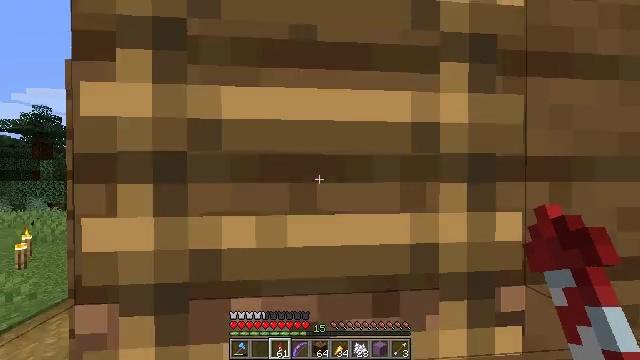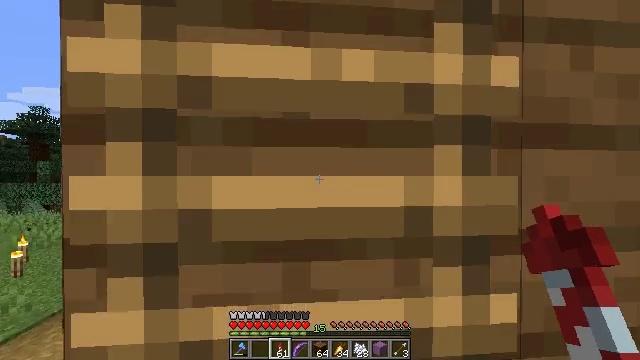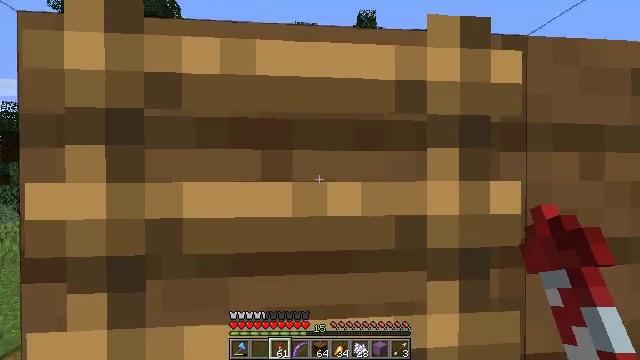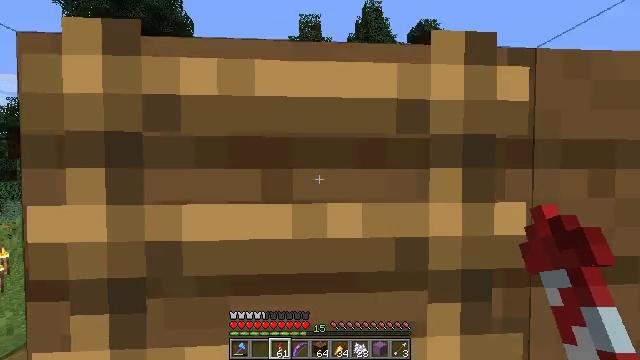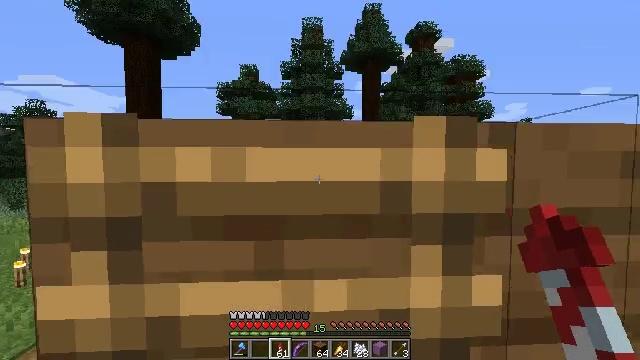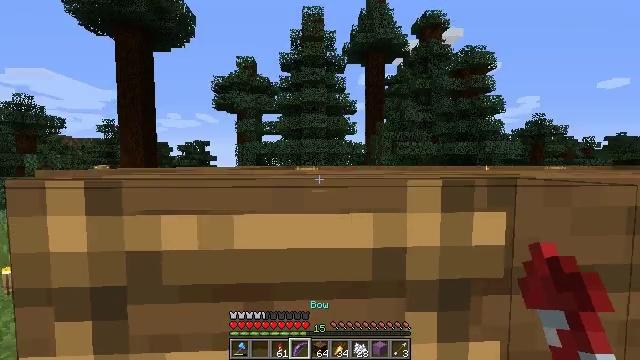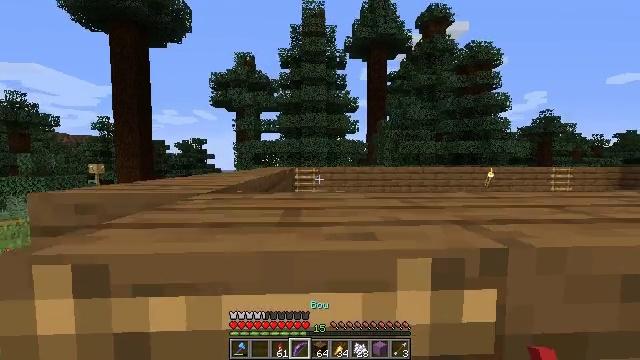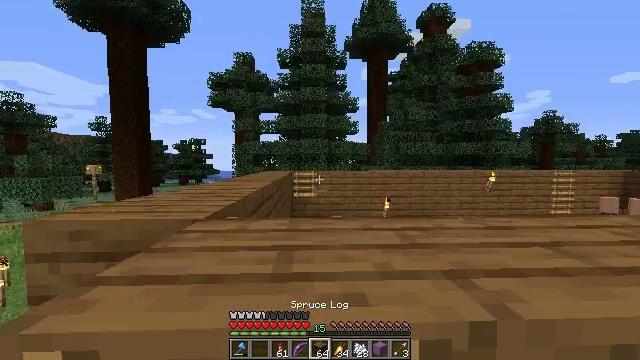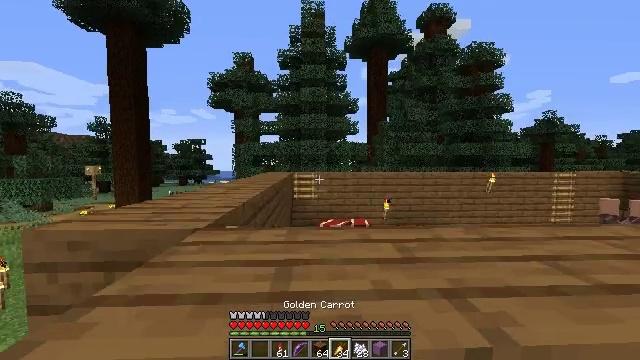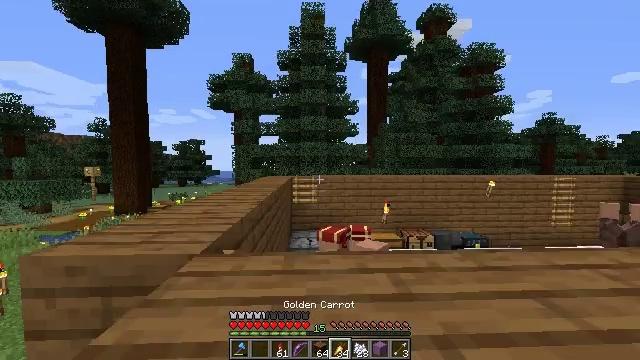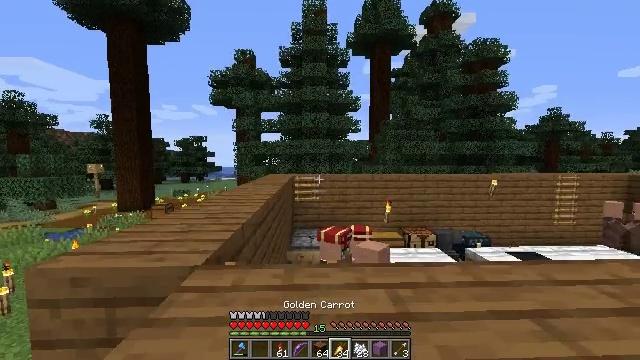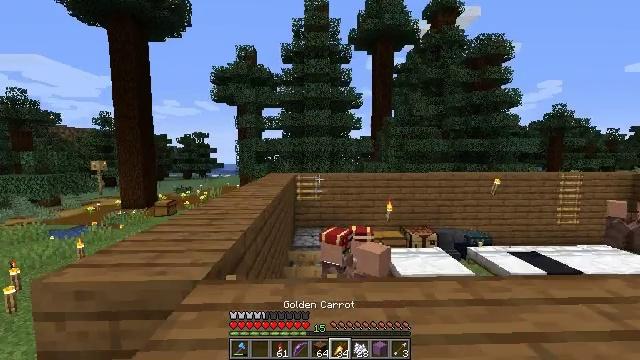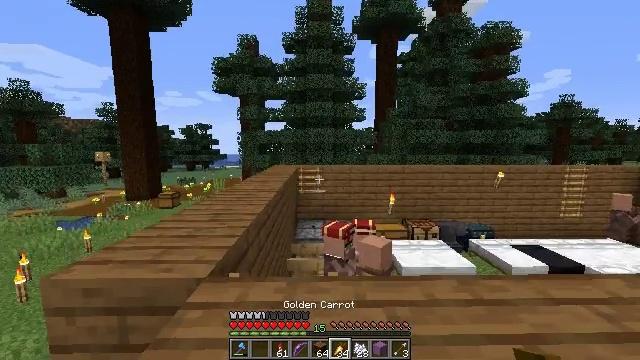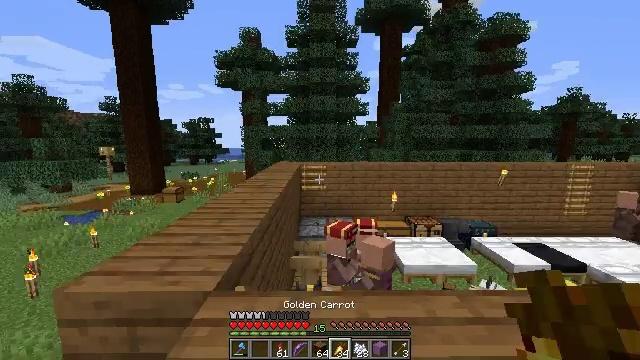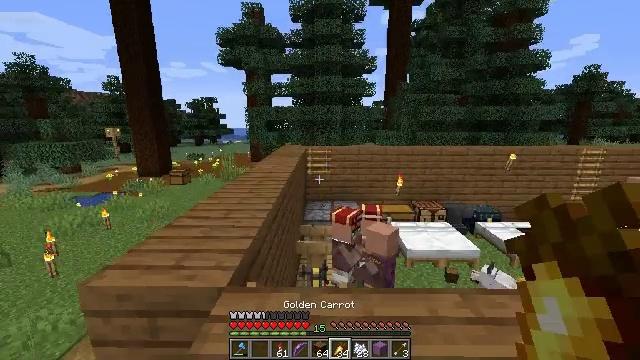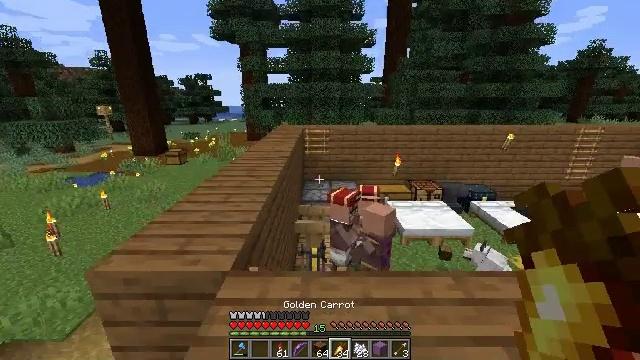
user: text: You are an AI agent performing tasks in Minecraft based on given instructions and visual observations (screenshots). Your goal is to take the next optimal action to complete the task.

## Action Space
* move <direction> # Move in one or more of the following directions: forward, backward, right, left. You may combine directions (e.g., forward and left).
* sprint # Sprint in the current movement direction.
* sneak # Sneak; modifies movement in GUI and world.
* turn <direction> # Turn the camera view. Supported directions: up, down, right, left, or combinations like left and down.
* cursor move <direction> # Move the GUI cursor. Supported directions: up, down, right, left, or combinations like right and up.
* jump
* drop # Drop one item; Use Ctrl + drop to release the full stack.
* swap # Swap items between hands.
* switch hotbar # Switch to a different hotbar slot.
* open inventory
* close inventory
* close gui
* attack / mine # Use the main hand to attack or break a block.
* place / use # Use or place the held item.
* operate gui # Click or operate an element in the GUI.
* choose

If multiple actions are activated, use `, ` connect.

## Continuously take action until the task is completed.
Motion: motion action
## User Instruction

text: Retrieve the lectern from the structure.
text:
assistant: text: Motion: move forward, sprint, jump
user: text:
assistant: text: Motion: move forward, sprint, jump
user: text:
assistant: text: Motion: move forward, sprint, turn left and down, jump
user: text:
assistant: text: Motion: move forward, sprint, turn down, jump
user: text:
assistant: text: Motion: move forward, sprint, jump
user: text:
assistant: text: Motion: move forward, sprint, jump
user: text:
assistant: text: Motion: move forward, sprint, jump
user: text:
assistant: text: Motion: move forward, sprint, jump
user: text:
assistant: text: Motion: move forward, sprint, jump
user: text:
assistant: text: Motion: move forward, sprint, jump
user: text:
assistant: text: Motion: move forward, sprint, jump
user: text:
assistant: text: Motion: move forward and move left, sprint, turn down, jump
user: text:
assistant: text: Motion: move forward and move left, sprint, turn down, jump
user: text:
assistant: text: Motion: move forward and move left, sprint, turn left and down, jump
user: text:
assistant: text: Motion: move forward, sprint, turn down, jump
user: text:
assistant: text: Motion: move forward, sprint, turn right and down, jump
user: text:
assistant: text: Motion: move forward, sprint, jump
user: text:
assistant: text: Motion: move forward, sprint, jump
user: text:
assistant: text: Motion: move forward, sprint, jump
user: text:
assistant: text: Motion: move forward, sprint, jump
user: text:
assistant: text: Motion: move forward, sprint, jump
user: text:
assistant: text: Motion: move forward, sprint, turn right and down, jump
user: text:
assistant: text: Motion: move forward, turn down, jump
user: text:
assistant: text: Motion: move forward, turn down, jump
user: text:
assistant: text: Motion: move forward, turn down, jump
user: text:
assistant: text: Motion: move forward, jump
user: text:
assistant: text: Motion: move forward, turn down, jump
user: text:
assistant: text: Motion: move forward, turn down, jump
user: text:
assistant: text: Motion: move forward, turn down, jump
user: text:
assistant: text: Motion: move forward, turn down, jump